Question: This is a diagram of a Rubik's Cube. Given an initial state (above), you can perform the standard 18 operations to find the minimum number of moves required to get the Rubik's Cube to the given state (below). We disregard isomorphism; we only ensure that the transformation is valid within the current view.
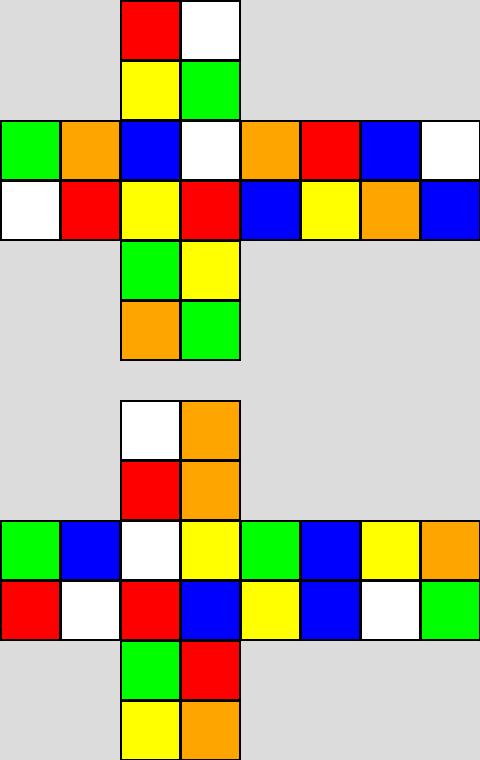
Answer: 6